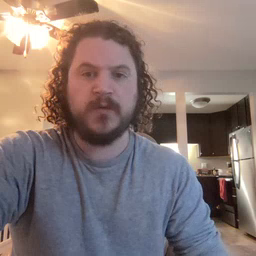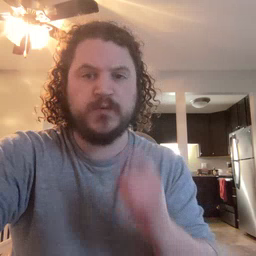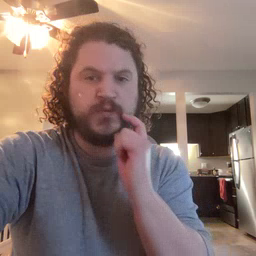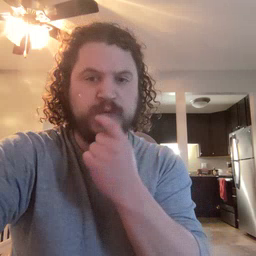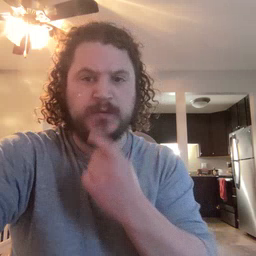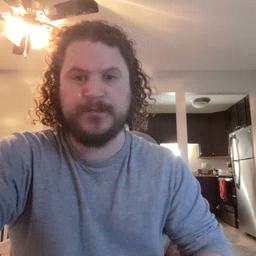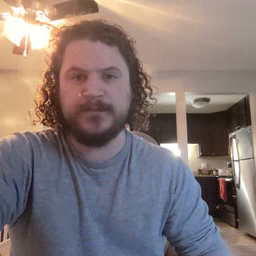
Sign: tooth